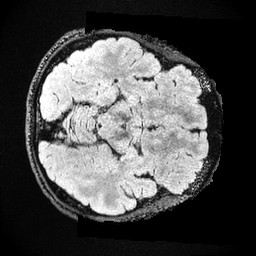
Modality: FLAIR
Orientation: axial
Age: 22
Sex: male
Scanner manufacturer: ge
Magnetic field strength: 3 T
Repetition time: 4.802 s
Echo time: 0.1157 s